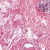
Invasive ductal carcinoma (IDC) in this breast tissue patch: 0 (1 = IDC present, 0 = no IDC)